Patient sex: M
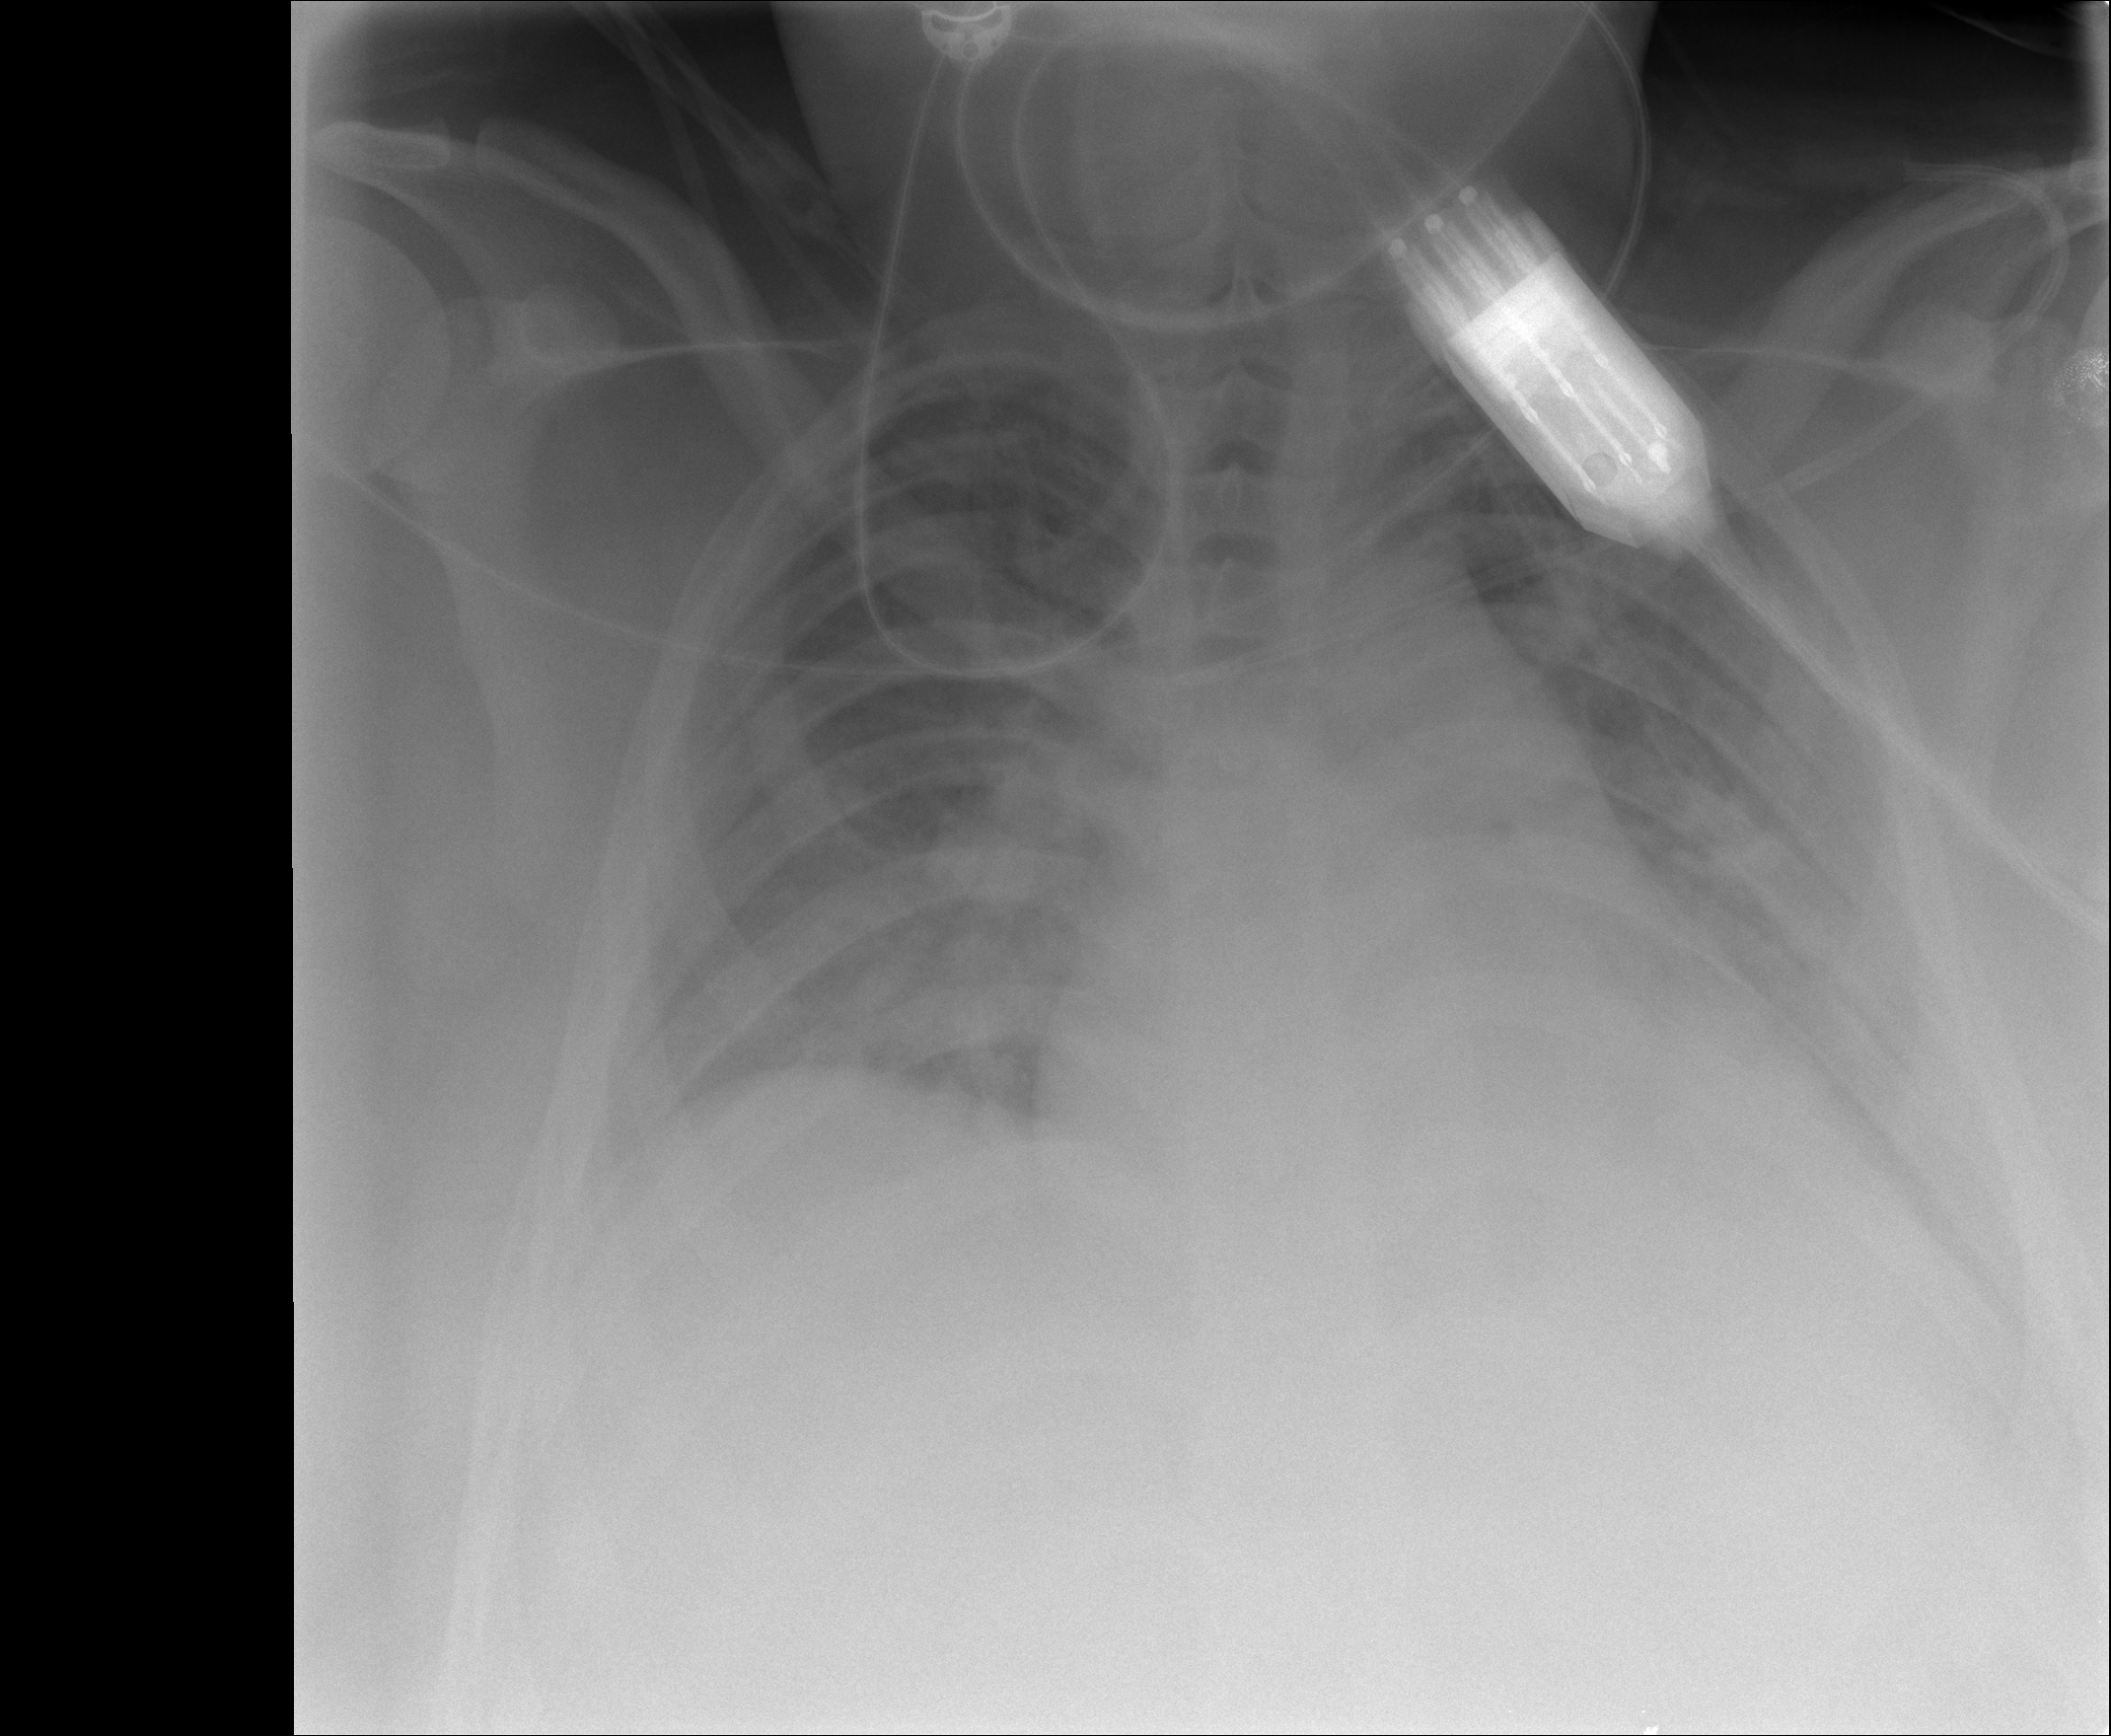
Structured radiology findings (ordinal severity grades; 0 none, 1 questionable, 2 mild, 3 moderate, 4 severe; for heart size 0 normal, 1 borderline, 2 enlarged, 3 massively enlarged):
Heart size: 2
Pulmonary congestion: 0
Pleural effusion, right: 2
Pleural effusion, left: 3
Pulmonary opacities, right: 0
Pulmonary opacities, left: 0
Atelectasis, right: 3
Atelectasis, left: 3